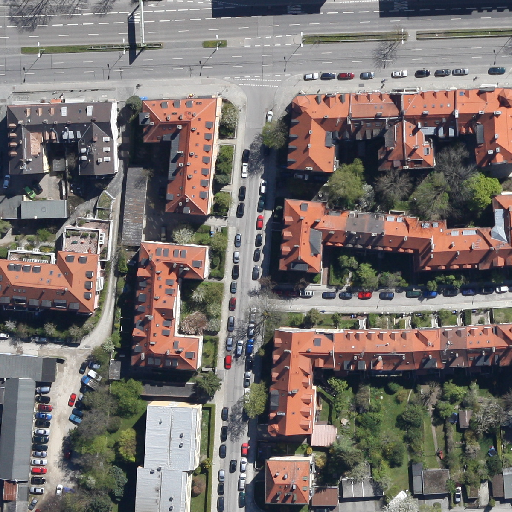
Referring expression: building along the road